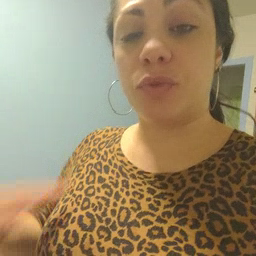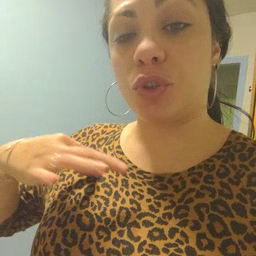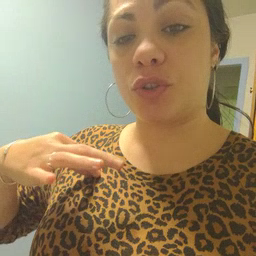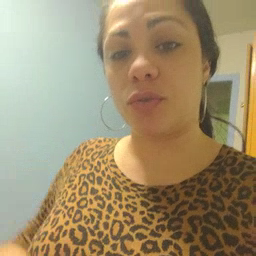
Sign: shirt